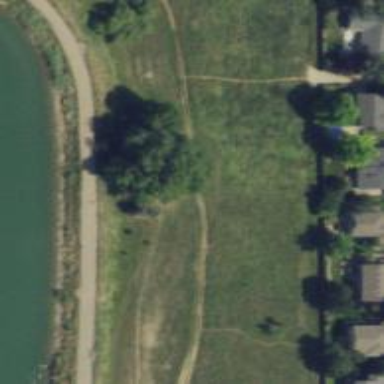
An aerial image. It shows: Disc golf course designed for leisure and sport.